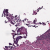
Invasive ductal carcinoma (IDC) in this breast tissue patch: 0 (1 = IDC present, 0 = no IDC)